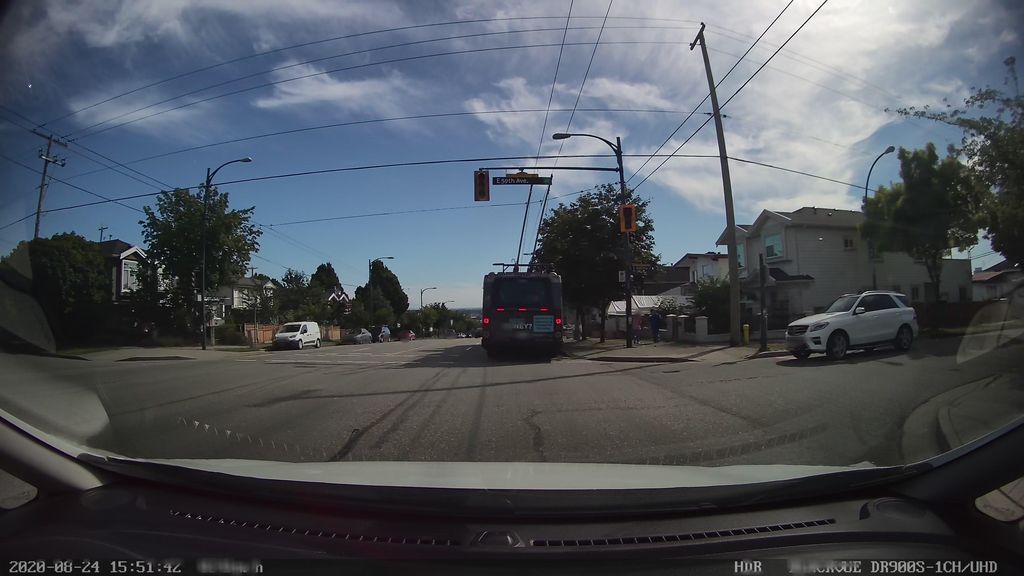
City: vancouver